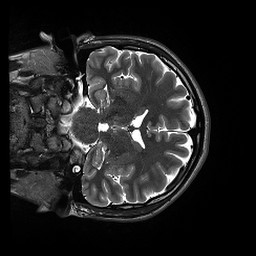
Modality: T2w
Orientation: coronal
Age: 19
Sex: male